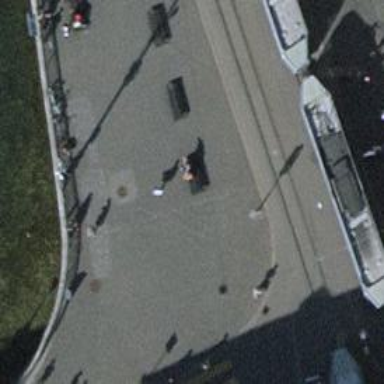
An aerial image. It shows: Black bench.